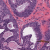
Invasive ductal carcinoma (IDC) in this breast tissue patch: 0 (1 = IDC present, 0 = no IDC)